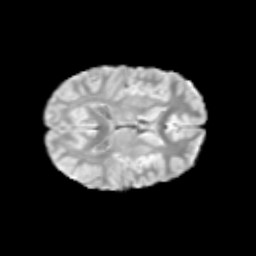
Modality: T2w
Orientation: axial
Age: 12
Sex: male
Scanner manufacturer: siemens
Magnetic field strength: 3 T
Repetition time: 3.8 s
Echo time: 0.07 s